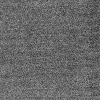
Atmospheric dust classification: dusty